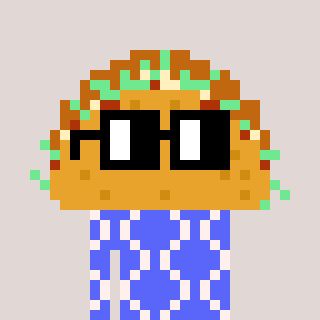
a pixel art character with square black glasses, a taco-shaped head and a purple-colored body on a warm background